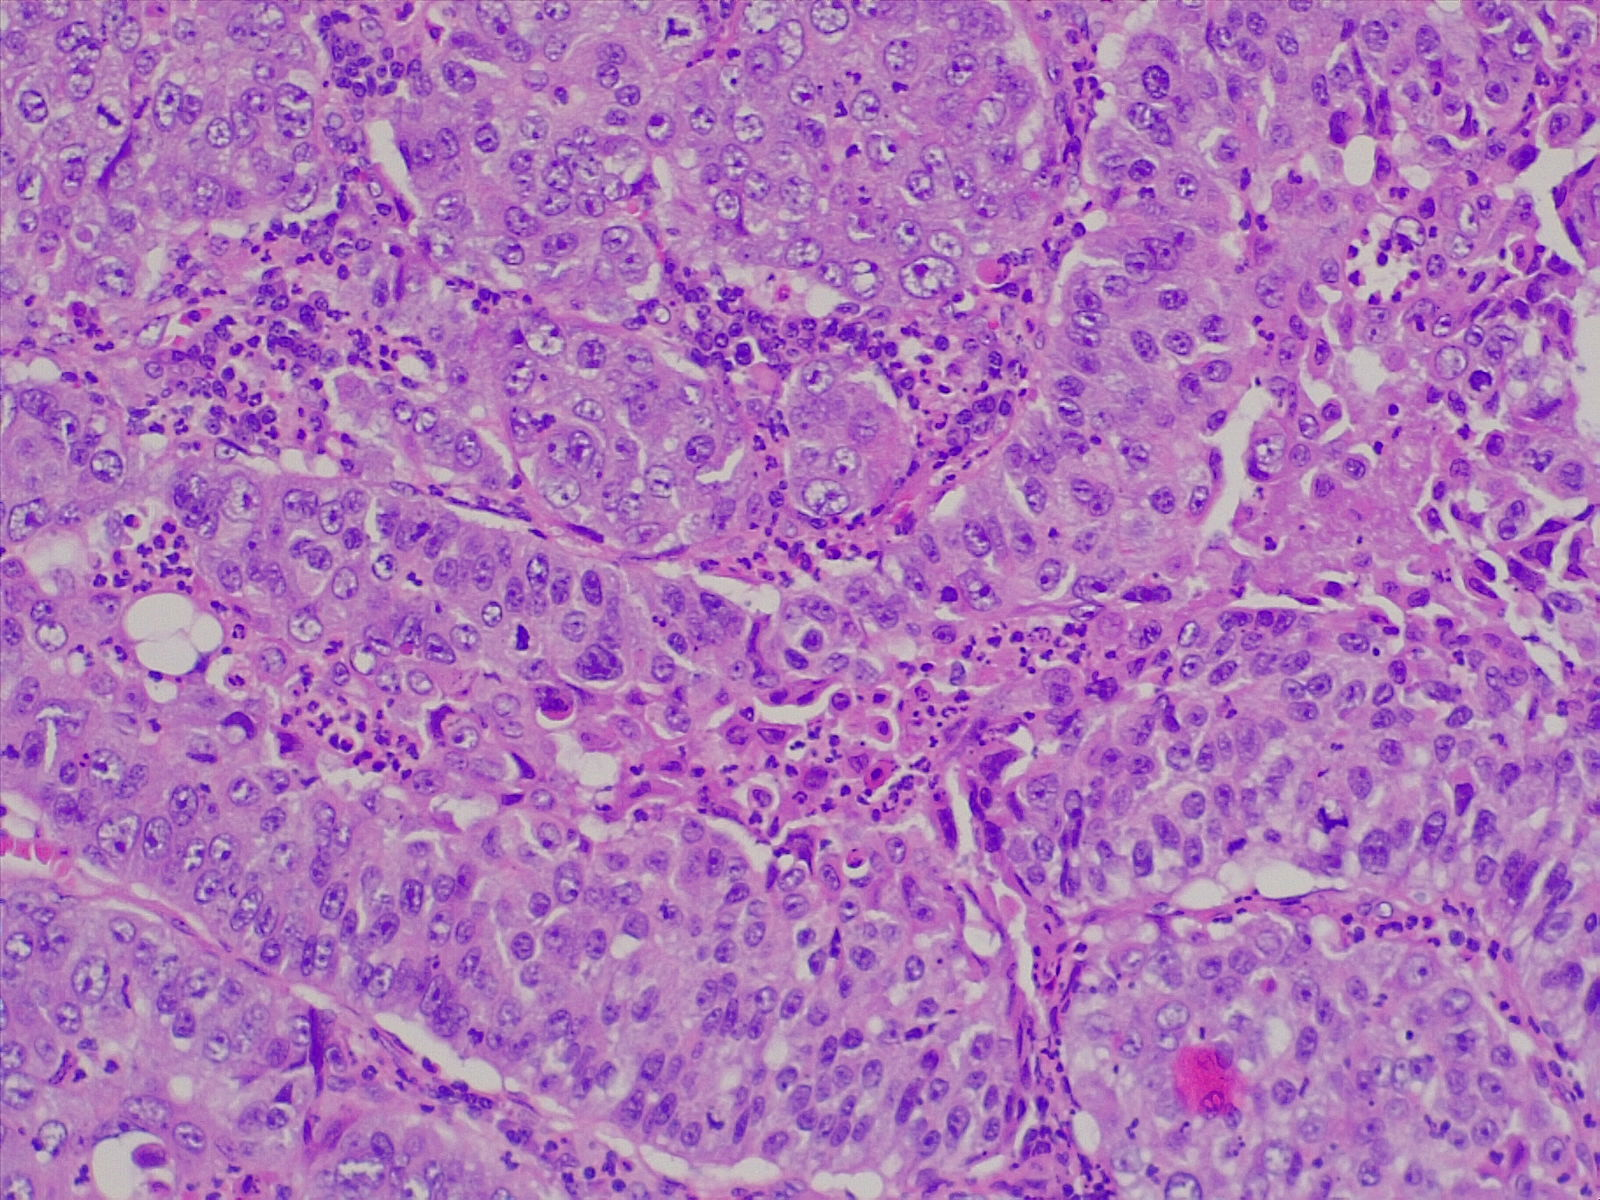
Label: lung squamous cell carcinoma, poorly differentiated